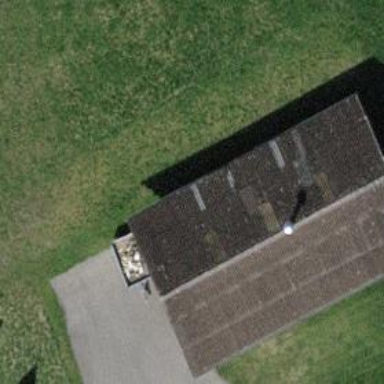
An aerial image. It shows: Shed.